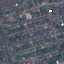
Land use / land cover class: Residential